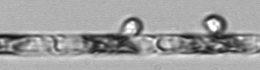
Label: Guinardia_delicatula